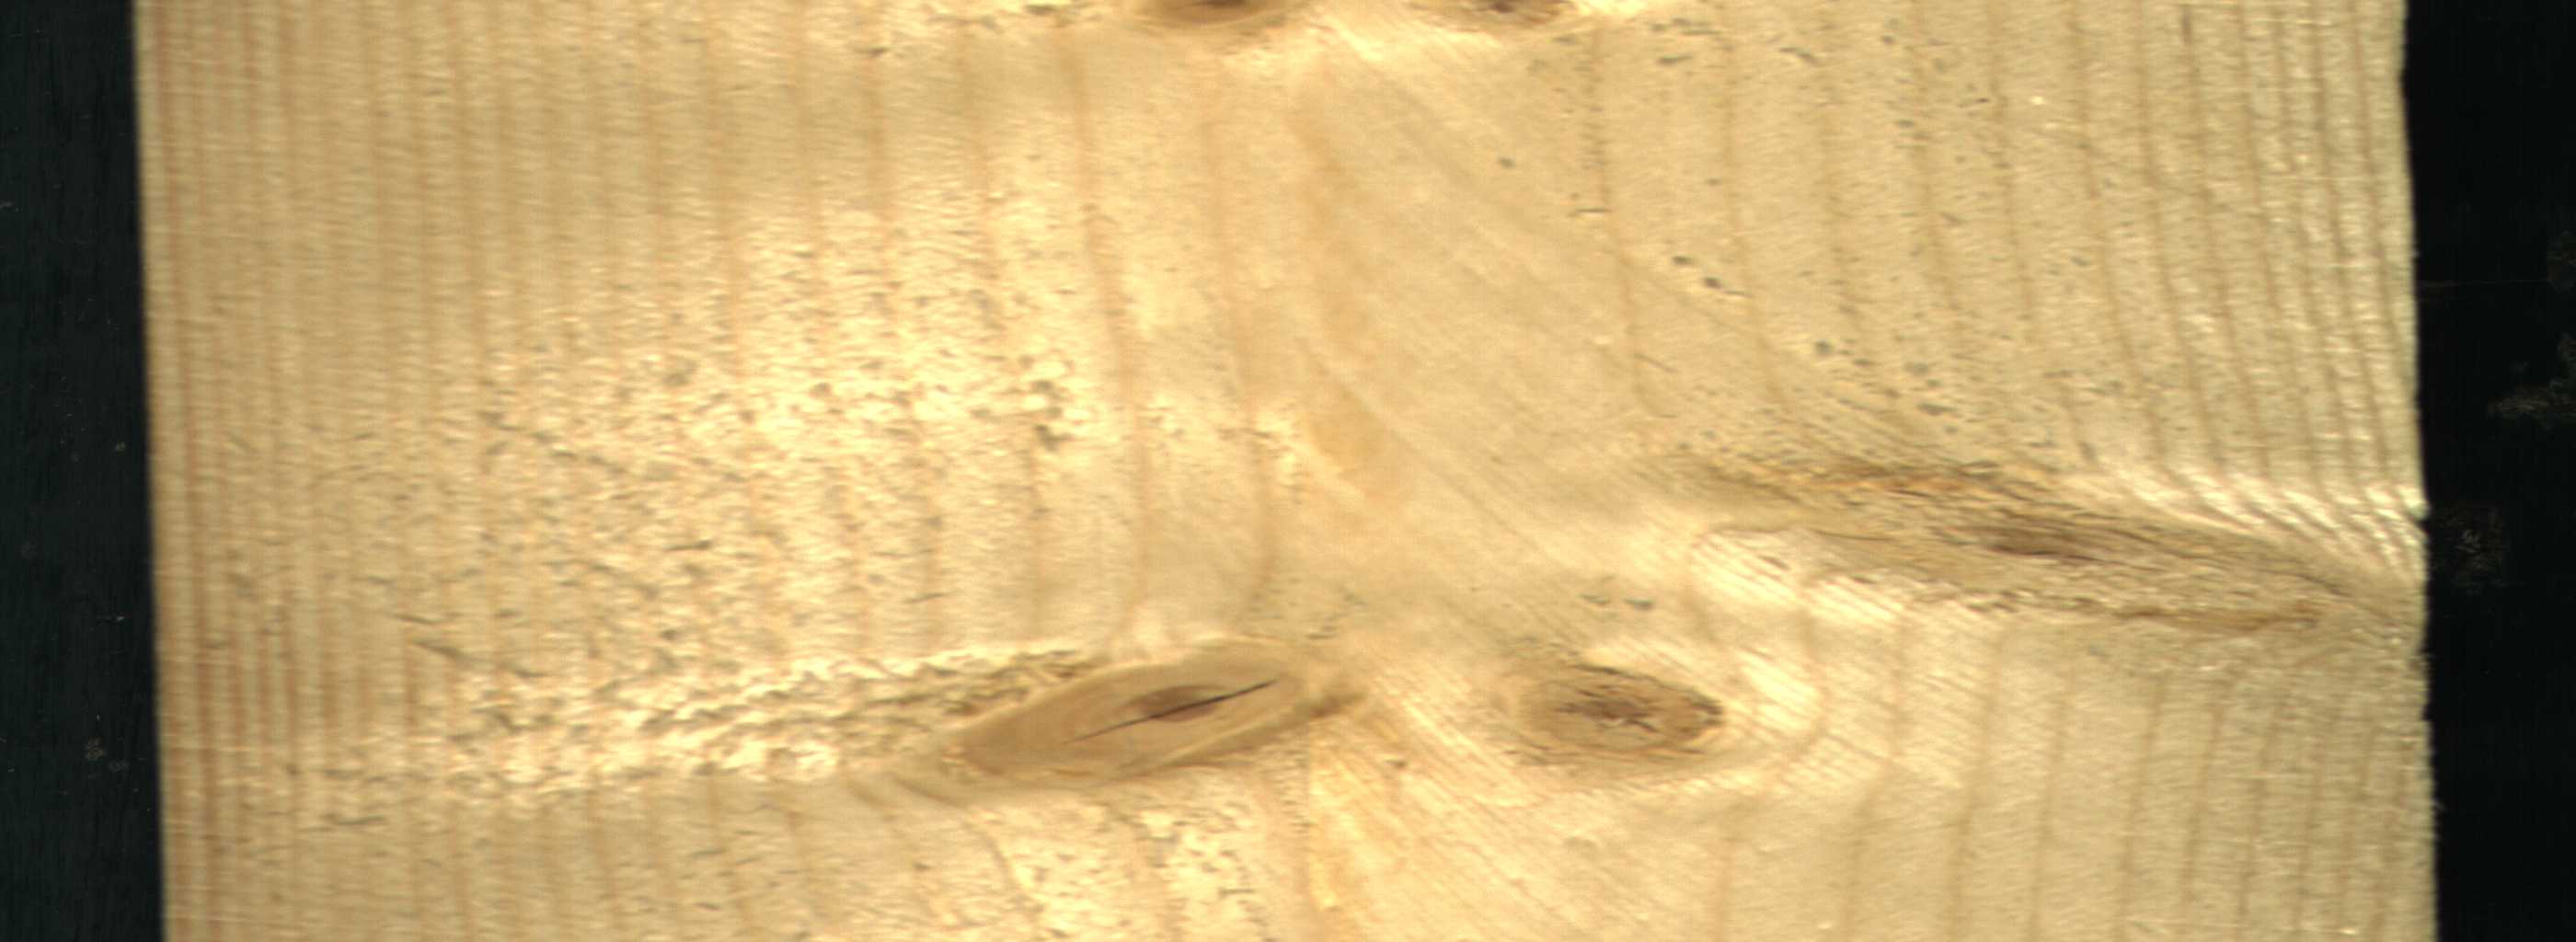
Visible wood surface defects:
knot_with_crack
Live_Knot
Live_Knot
Live_Knot
Live_Knot